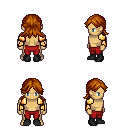
a pixel art fantasy rpg character, male body template, human, tanned skin, gold arm armor, red pants, brunette loose hair, black shoes, four views (front, back, left, right), 2x2 character sprite sheet, small pixel art, hard edges, no anti-aliasing